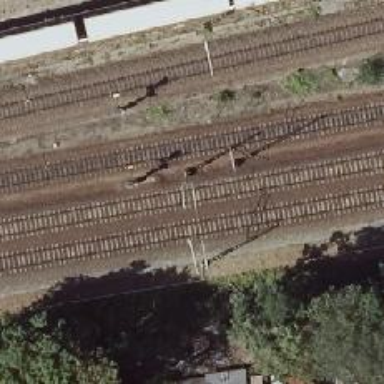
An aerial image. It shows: Railway track with contact line for electrification.